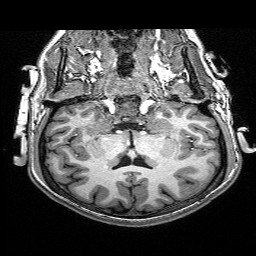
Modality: T1w
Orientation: sagittal